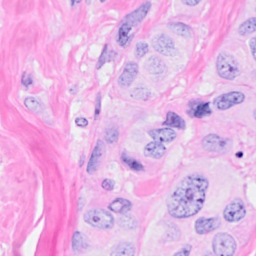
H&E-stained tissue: Breast